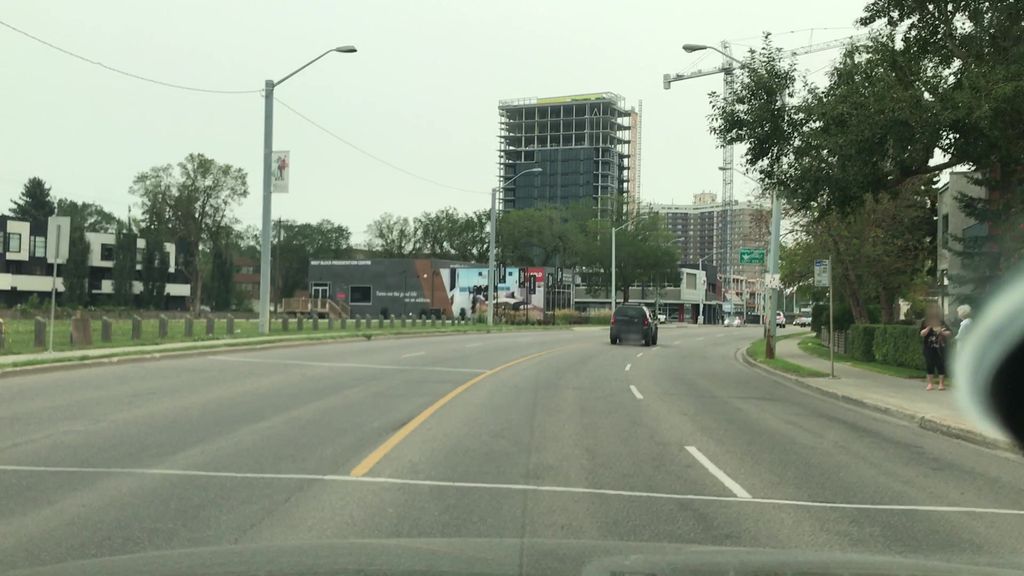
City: edmonton